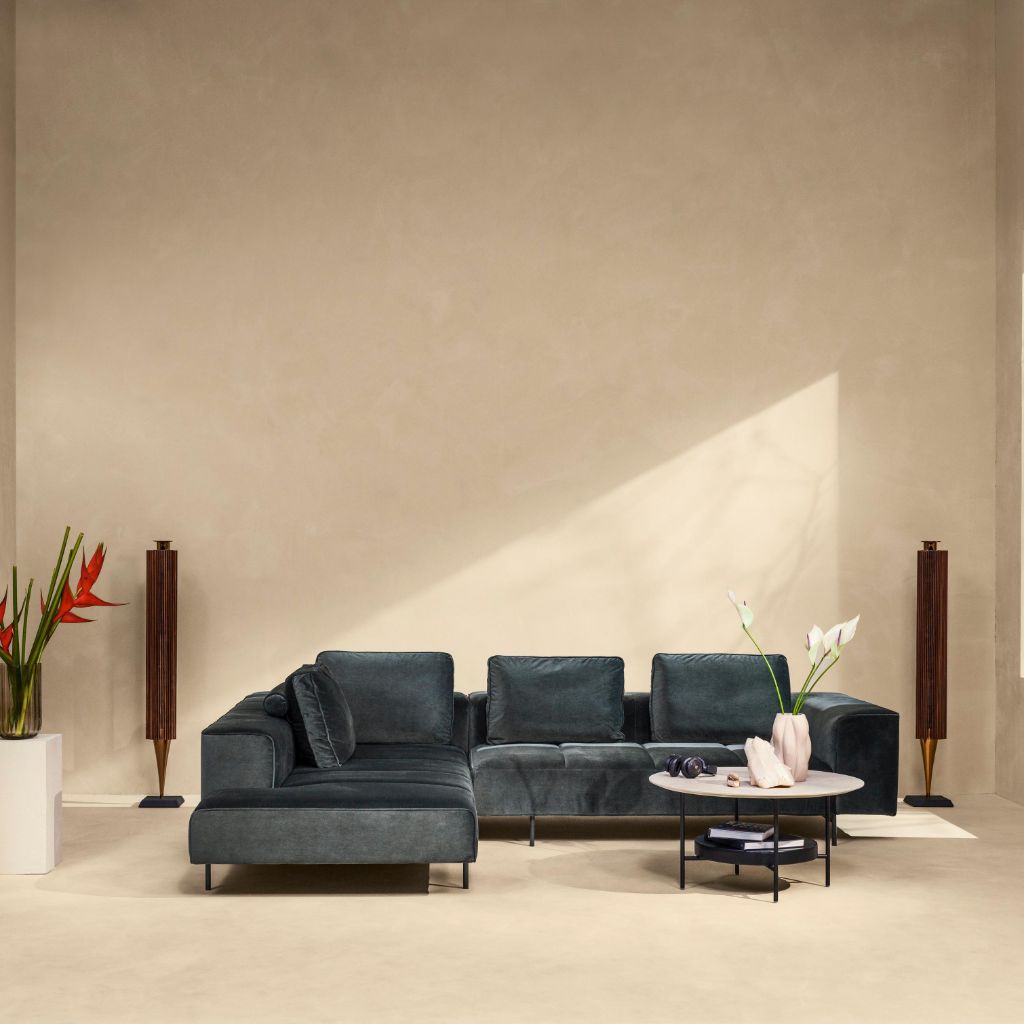
living room, green velvet sectional sofa, contemporary, paint wallpaper, with solid pattern, carpet flooring, with plain pattern